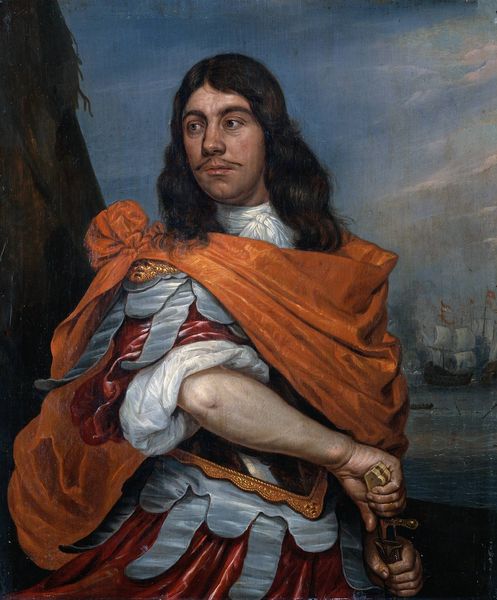
Titel: Porträt des Cornelis Tromp in einem römischen Kostüm
Künstler: Abraham Willaerts
Standort: Amsterdam
Institution: Rijksmuseum
Schlagwörter: angriff, baum, berg, blau, dunkel, felsen, feuer, gemälde, hand, held, himmel, kampf, kopf, mann, meer, nackt, schatten, umhang, wasser, weiß, wolken, landschaft, see, ufer, abend, bewegung, braun, finger, frankreich, frisur, geste, grau, haar, hintergrund, holz, licht, mund, männer, nacht, nase, orange, schwarz, ölbild, blick, gürtel, rot, schal, tuch, wolke, malerei, rock, schleife, bart, hemd, schnurrbart, arm, augen, barock, falten, gesicht, inkarnat, kleidung, knoten, kragen, lang, rahmen, silber, ärmel, bild, bildnis, halskrause, hände, portrait, porträt, öl, baumstamm, stamm, wind, rauch, sonne, auge, gold, haare, halbfigur, lange haare, mantel, pose, stoff, adel, augenbrauen, kinn, locken, mittelscheitel, rechts, scheitel, seide, boot, boote, reiter, hellblau, perücke, schärpe, spanien, küste, schiff, schiffe, segel, segelboot, segelschiffe, seitlich, wangen, wellen, fahnen, haltung, fahne, flagge, mast, segelschiff, fels, weis, ziehen, hafen, masten, krieg, schlacht, seemann, könig, schnäuzer, falte, schnurbart, realistisch, foulard, glanz, halstuch, homme, manteau, moustache, pupillen, metall, faltenwurf, edel, augenbraue, ellenbogen, scheide, dreiviertelprofil, schnauzer, drapierung, segelboote, klippe, ozean, flucht, griff, eisen, maske, links, flammen, blanc, schwert, säbel, uniform, soldat, waffe, degen, kreiger, offizier, herrscher, ritter, rüstung, heft, seefahrt, knauf, armband, brustpanzer, harnisch, jüngling, unterarm, dolch, eroberung, krieger, prinz, rouge, anglais, feldherr, drapé, velazquez, weinrot, flaggen, kapitän, bateaux, flotte, marine, oberlippenbart, schwertgriff, admiral, seefahrer, legionär, stahl, verdreht, ciel, cheveux, peinture, sieger, fleuve, épée, purpur, insignien, toge, franzose, bleu, espagnol, port, voile, costume, seeschlacht, nuage, nuages, mouvement, diebstahl, blaub, mer, cape, mur, coude, buste, sabre, eroberer, spanier, langhaar, armada, waffenrock, brustschild, volumen, blähen, rivière, pirat, schwertscheide, bataille, navire, viermaster, windjammer, bras, arme, rome, armure, cuirasse, tunique, mmer, gainsbourough, reynolds, bateau, marin, militaire, oragnge, guerrier, musketier, mantek, schwertknauf, danton, gerard, vouet, romain, kogge, xviie siècle, longs, dyck, fourreau, kampfbereit, falzten, musketir, rechter hand, william von ornanien, eroerug, caravelle, schärppe, gorgone, rotation, kampflust, hollander, niederlamde, zieht schwert, action, cheveux longs, bateua, plastron, dague, homme épée, comédien, krafeb